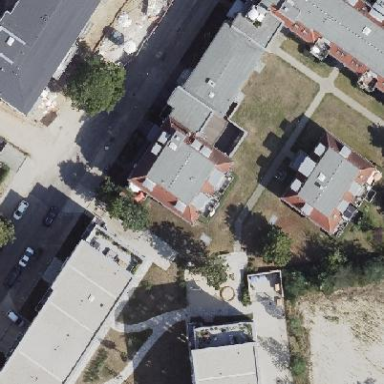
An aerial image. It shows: Corner saltbox-shaped roof on apartment building.